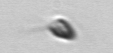
Label: Pyramimonas